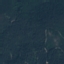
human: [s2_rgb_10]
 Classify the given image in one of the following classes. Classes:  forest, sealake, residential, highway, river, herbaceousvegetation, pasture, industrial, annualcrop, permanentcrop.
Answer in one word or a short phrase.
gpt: Forest